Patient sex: M
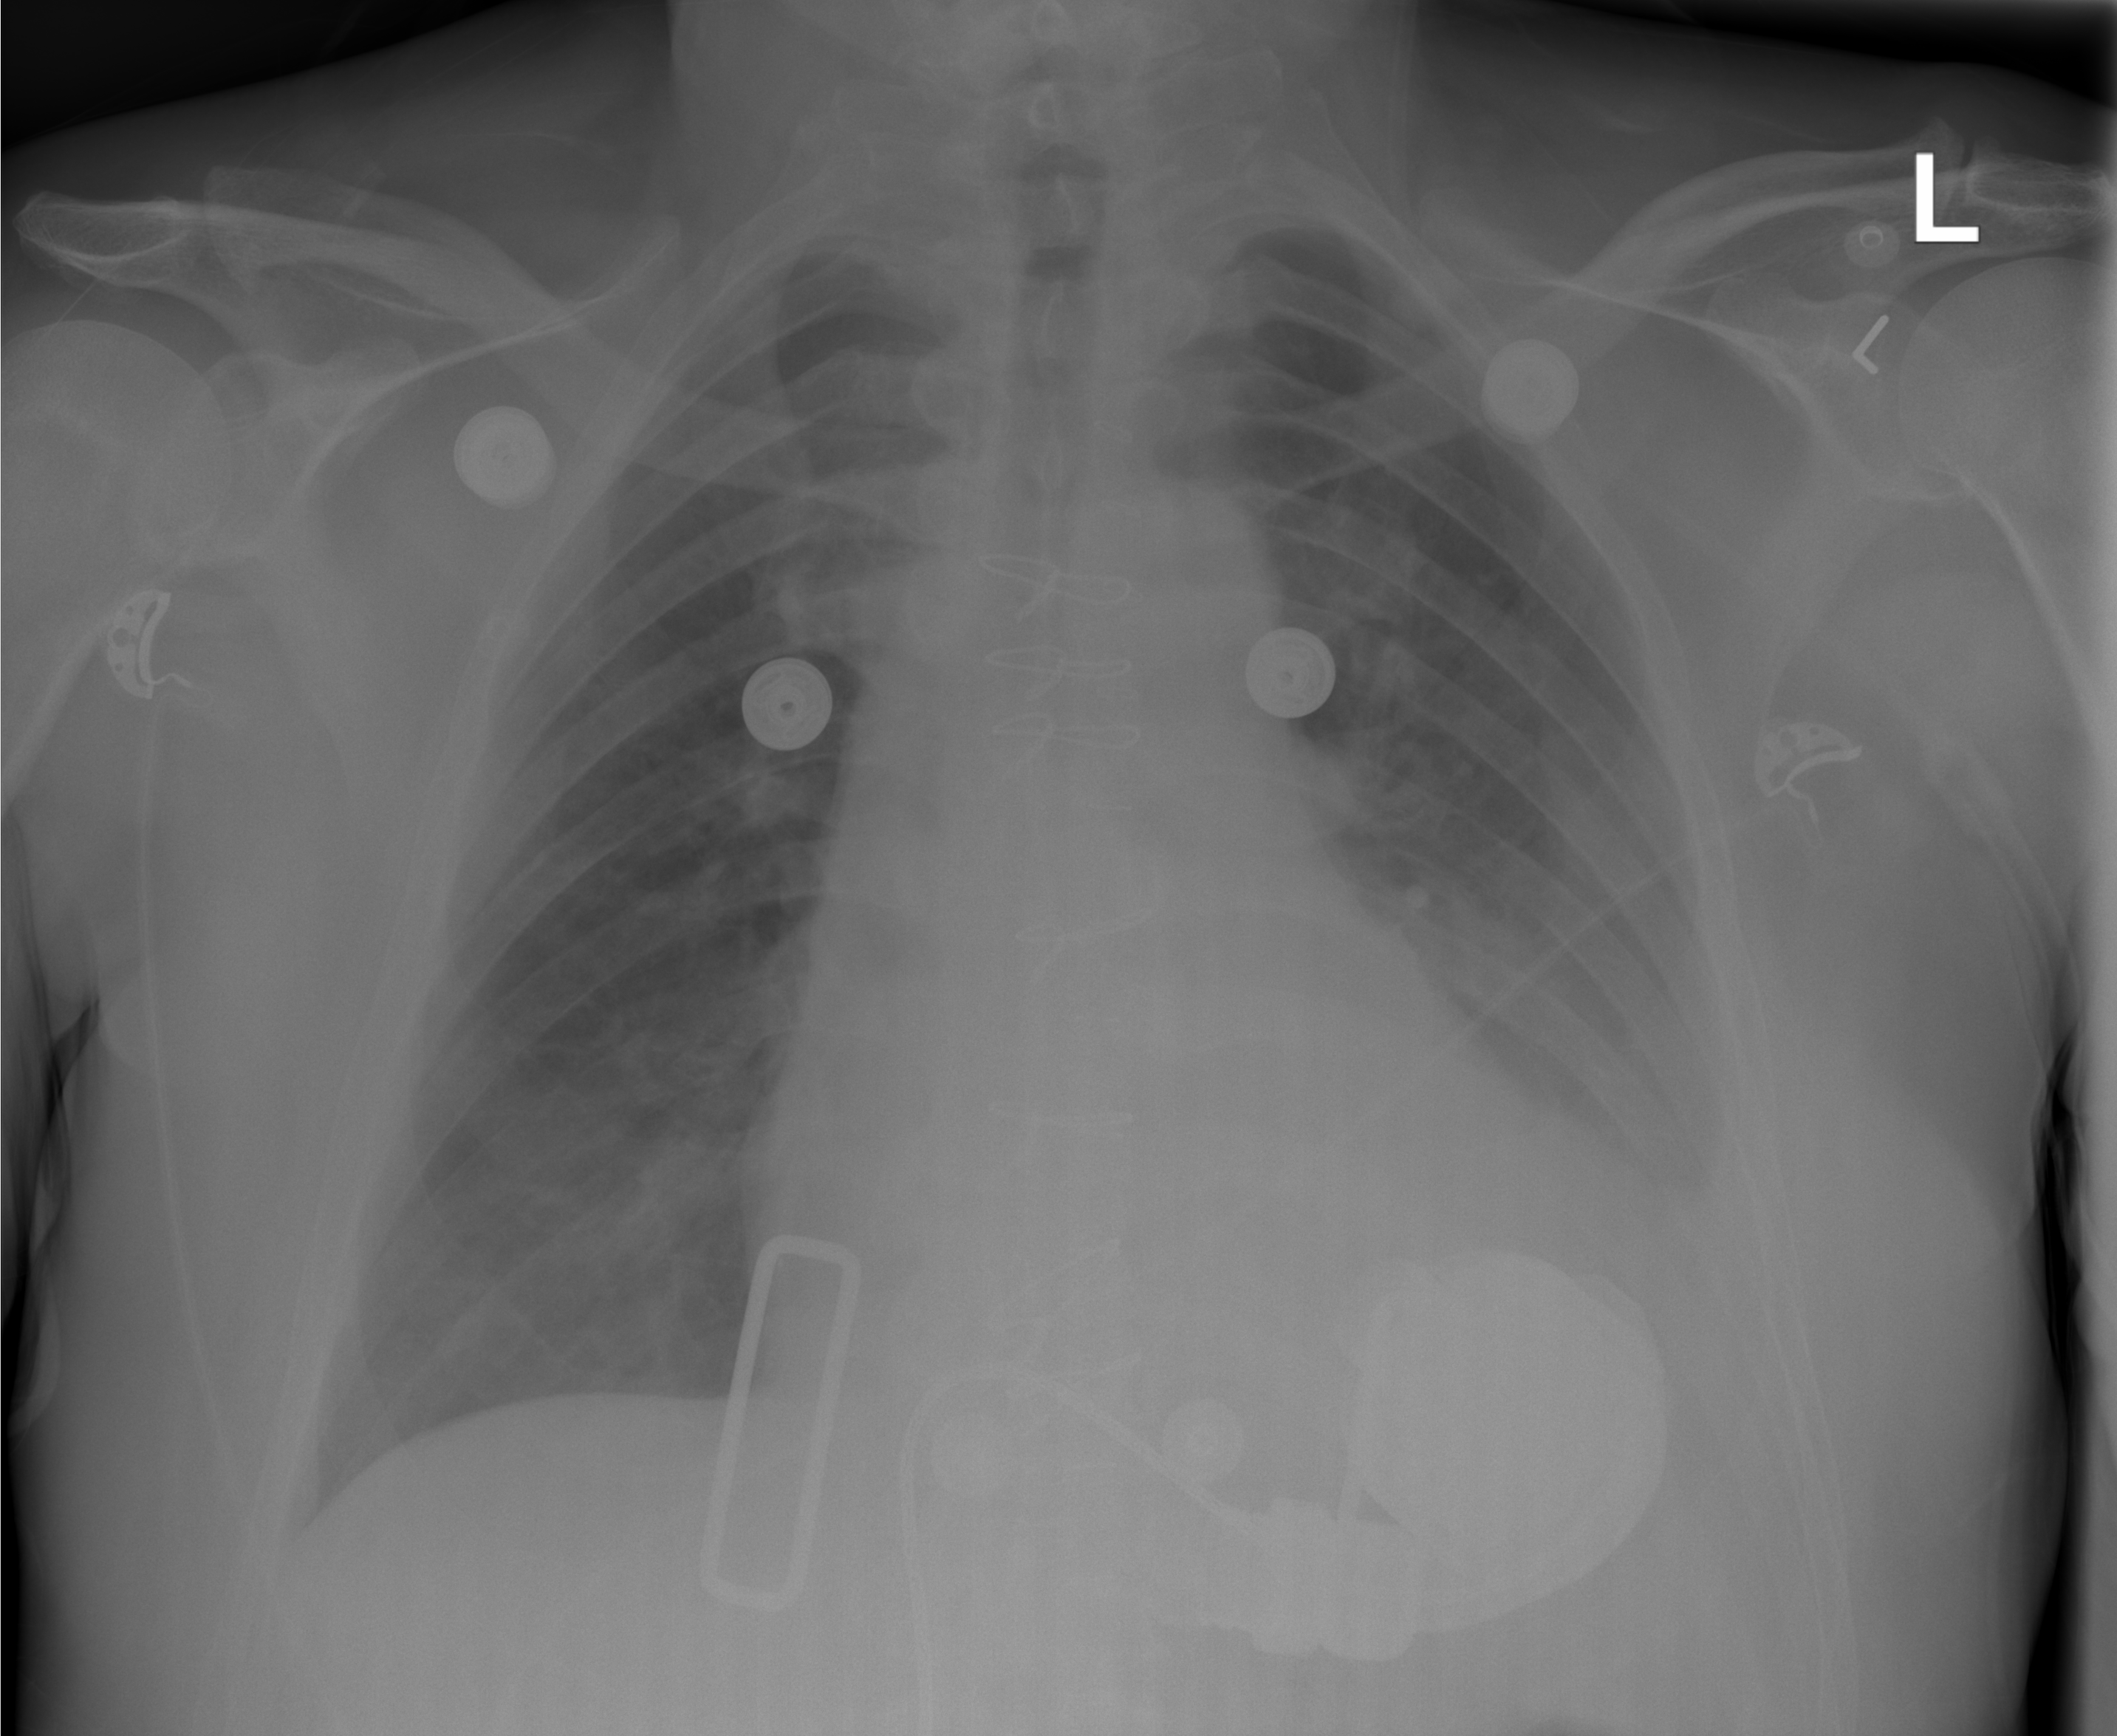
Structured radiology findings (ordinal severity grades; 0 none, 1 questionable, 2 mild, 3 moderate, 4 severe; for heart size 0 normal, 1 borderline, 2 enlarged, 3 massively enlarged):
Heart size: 2
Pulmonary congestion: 0
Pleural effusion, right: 1
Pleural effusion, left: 2
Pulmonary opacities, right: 0
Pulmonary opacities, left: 0
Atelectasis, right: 1
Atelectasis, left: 2